Question: I have a batch file to run a powershell program. When I double click the batch file, it runs the powershell code to
1. generate an EXCEL spreadsheet
2. email this EXCEL spreadsheet
I even see this action happening.
However, when I use Task Scheduler to execute the batch file, it will run, but it will neither generate an EXCEL spreadsheet, and it certainly won't email the EXCEL spreadsheet.
I have created other tasks to run other batch programs to execute powershell programs, and I never had this problem.
I manually run the batch file with the same permissions used in the Task Scheduler, and have no problem.
I specified the complete path of the batch file in the Task Scheduler.
How do I even start troubleshooting this?
MORE INFORMATION
Here is the entire script, generate_GUPs_report.ps1
'''
$DSN = 'Schools SQL Server ODBC'
$DirectoryToSave='D:\Script'
$Filename='Daily_GUP_Report'
$password = $NULL
$credentials = $NULL
$password = $NULL
$conn = $NULL
$cmd = $NULL
$k = $NULL
# constants
$xlCenter=-4108
$xlTop=-4160
$xlOpenXMLWorkbook=[int]51
<#Previously created password file in D:\Script\central_cred.txt, read-host -assecurestring | convertfrom-securestring | out-file D:\Script\central_cred.txt#>
$password = get-content D:\Script\central_cred.txt | convertto-securestring
$credentials = new-object -typename System.Management.Automation.PSCredential -argumentlist "sem5",$password
$username = $credentials.UserName
$password = $credentials.GetNetworkCredential().Password
# SQL Query
$SQL1 = "SELECT
dbo.V_SEM_COMPUTER.COMPUTER_NAME, dbo.V_SEM_COMPUTER.IP_ADDR1_TEXT as IP_Address, EVENT_DESC as Successful_GUP_Download
FROM
dbo.V_AGENT_SYSTEM_LOG, dbo.V_SEM_COMPUTER
WHERE
EVENT_SOURCE = 'sylink'
and (EVENT_DESC LIKE '%Downloaded new content update from Group Update Provider successfully.%'
or EVENT_DESC LIKE '%Downloaded content from GUP%')
and dbo.V_AGENT_SYSTEM_LOG.TIME_STAMP > DATEDIFF(second, '<PHONE>', DATEADD(day, -1, GETDATE())) * CAST(1000 as bigint)
and dbo.V_SEM_COMPUTER.COMPUTER_ID = dbo.V_AGENT_SYSTEM_LOG.COMPUTER_ID
ORDER BY
dbo.V_AGENT_SYSTEM_LOG.TIME_STAMP DESC"
$SQL2 = "SELECT
COUNT(DISTINCT EVENT_DESC) AS Number_of_distinct_GUP_downloads_past_24hrs,COUNT(DISTINCT dbo.V_SEM_COMPUTER.COMPUTER_NAME) AS Number_of_Computer_successfully_downloaded_from_GUP_past_24hrs
FROM
dbo.V_AGENT_SYSTEM_LOG, dbo.V_SEM_COMPUTER
WHERE
EVENT_SOURCE = 'sylink'
and (EVENT_DESC LIKE '%Downloaded new content update from Group Update Provider successfully.%'
or EVENT_DESC LIKE '%Downloaded content from GUP%')
and dbo.V_AGENT_SYSTEM_LOG.TIME_STAMP > DATEDIFF(second, '<PHONE>', DATEADD(day, -1, GETDATE())) * CAST(1000 as bigint)
and dbo.V_SEM_COMPUTER.COMPUTER_ID = dbo.V_AGENT_SYSTEM_LOG.COMPUTER_ID"
$SQL3 = "SELECT
dbo.V_SEM_COMPUTER.COMPUTER_NAME, dbo.V_SEM_COMPUTER.IP_ADDR1_TEXT as IP_Address, COUNT(*) as Number_of_Occurrences_in_Successful_GUP_Downloads_Log
FROM
dbo.V_AGENT_SYSTEM_LOG, dbo.V_SEM_COMPUTER
WHERE
EVENT_SOURCE = 'sylink'
and (EVENT_DESC LIKE '%Downloaded new content update from Group Update Provider successfully.%'
or EVENT_DESC LIKE '%Downloaded content from GUP%')
and dbo.V_AGENT_SYSTEM_LOG.TIME_STAMP > DATEDIFF(second, '<PHONE>', DATEADD(day, -1, GETDATE())) * CAST(1000 as bigint)
and dbo.V_SEM_COMPUTER.COMPUTER_ID = dbo.V_AGENT_SYSTEM_LOG.COMPUTER_ID
GROUP BY
dbo.V_SEM_COMPUTER.COMPUTER_NAME, dbo.V_SEM_COMPUTER.IP_ADDR1_TEXT
ORDER BY
Number_of_Occurrences_in_Successful_GUP_Downloads_Log DESC"
# Create Excel file to save the data
if (!(Test-Path -path "$DirectoryToSave")) #create it if not existing
{
New-Item "$DirectoryToSave" -type directory | out-null
}
$excel = New-Object -Com Excel.Application
$excel.Visible = $True
$wb = $Excel.Workbooks.Add()
$currentWorksheet=1
$ws = $wb.Worksheets.Item(1)
$ws.name = "GUP Download Activity"
$qt = $ws.QueryTables.Add("ODBC;DSN=$DSN;UID=$username;PWD=$password", $ws.Range("A1"), $SQL1)
if ($qt.Refresh()){
$ws.Activate()
$ws.Select()
$excel.Rows.Item(1).HorizontalAlignment = $xlCenter
$excel.Rows.Item(1).VerticalAlignment = $xlTop
$excel.Rows.Item("1:1").Font.Name = "Calibri"
$excel.Rows.Item("1:1").Font.Size = 11
$excel.Rows.Item("1:1").Font.Bold = $true
}
$ws = $wb.Worksheets.Item(2)
$ws.name = "Totals"
$qt = $ws.QueryTables.Add("ODBC;DSN=$DSN;UID=$username;PWD=$password", $ws.Range("A1"), $SQL2)
if ($qt.Refresh()){
$ws.Activate()
$ws.Select()
$excel.Rows.Item(1).HorizontalAlignment = $xlCenter
$excel.Rows.Item(1).VerticalAlignment = $xlTop
$excel.Rows.Item("1:1").Font.Name = "Calibri"
$excel.Rows.Item("1:1").Font.Size = 11
$excel.Rows.Item("1:1").Font.Bold = $true
}
$ws = $wb.Worksheets.Item(3)
$ws.name = "GUP Downloads per Computer"
$qt = $ws.QueryTables.Add("ODBC;DSN=$DSN;UID=$username;PWD=$password", $ws.Range("A1"), $SQL3)
if ($qt.Refresh()){
$ws.Activate()
$ws.Select()
$excel.Rows.Item(1).HorizontalAlignment = $xlCenter
$excel.Rows.Item(1).VerticalAlignment = $xlTop
$excel.Rows.Item("1:1").Font.Name = "Calibri"
$excel.Rows.Item("1:1").Font.Size = 11
$excel.Rows.Item("1:1").Font.Bold = $true
}
$filename = "D:\Script\Daily_GUP_Report.xlsx"
if (test-path $filename ) { rm $filename }
$wb.SaveAs($filename, $xlOpenXMLWorkbook) #save as an XML Workbook (xslx)
$wb.Saved = $True #flag it as being saved
$wb.Close() #close the document
$Excel.Quit() #and the instance of Excel
$wb = $Null #set all variables that point to Excel objects to null
$ws = $Null #makes sure Excel deflates
$Excel=$Null #let the air out
Start-Process "D:\Script\send_GUP_report_schools.bat"
'''
And here are the contents of the batch file that runs if I double-click, but not if I schedule through Task Scheduler
'''
C:\Windows\System32\WindowsPowerShell1.0\powershell.exe D:\Script\generate_GUPs_report.ps1
'''
And here is action in Task Scheduler

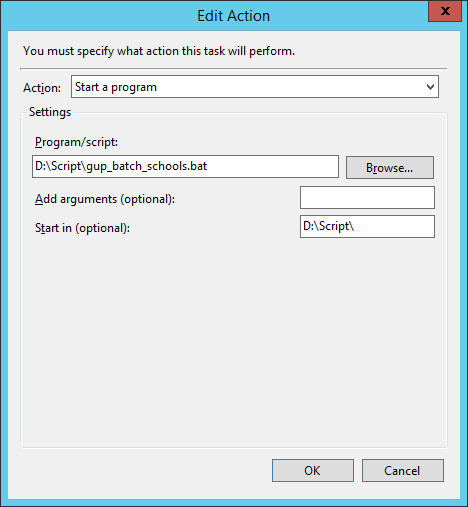
Answer: I had a similar problem trying to schedule a script that automates Microsoft Word. In my case, I was eventually able to work around it by setting the DCOM Identity.
## Steps
1. Start > Run: dcomcnfg If you're running 32 bit office on a 64 bit OS, use mmc comexp.msc /32
2. Expand Component Services > Computers > My Computer > DCOM Config
3. Find Microsoft Excel Application
4. Right click, Properties, Identity tab.
5. Set it to This user and put in the same credentials you put in for the scheduled task.